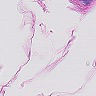
Metastatic tissue present: no